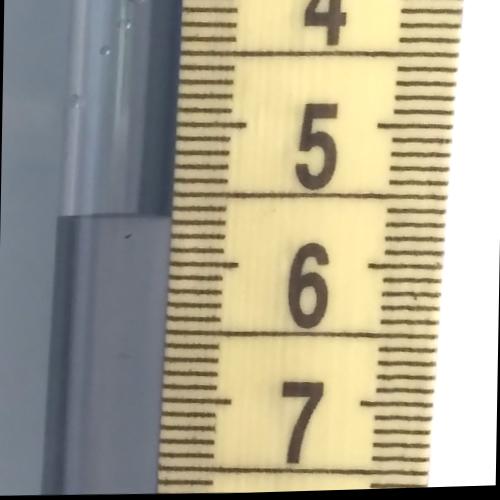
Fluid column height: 5.7 cm